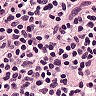
Metastatic tissue present: no